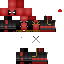
A male human skin with dark skin, wearing brown helmet dressed in a red suit and red pants, featuring a closed mouth.